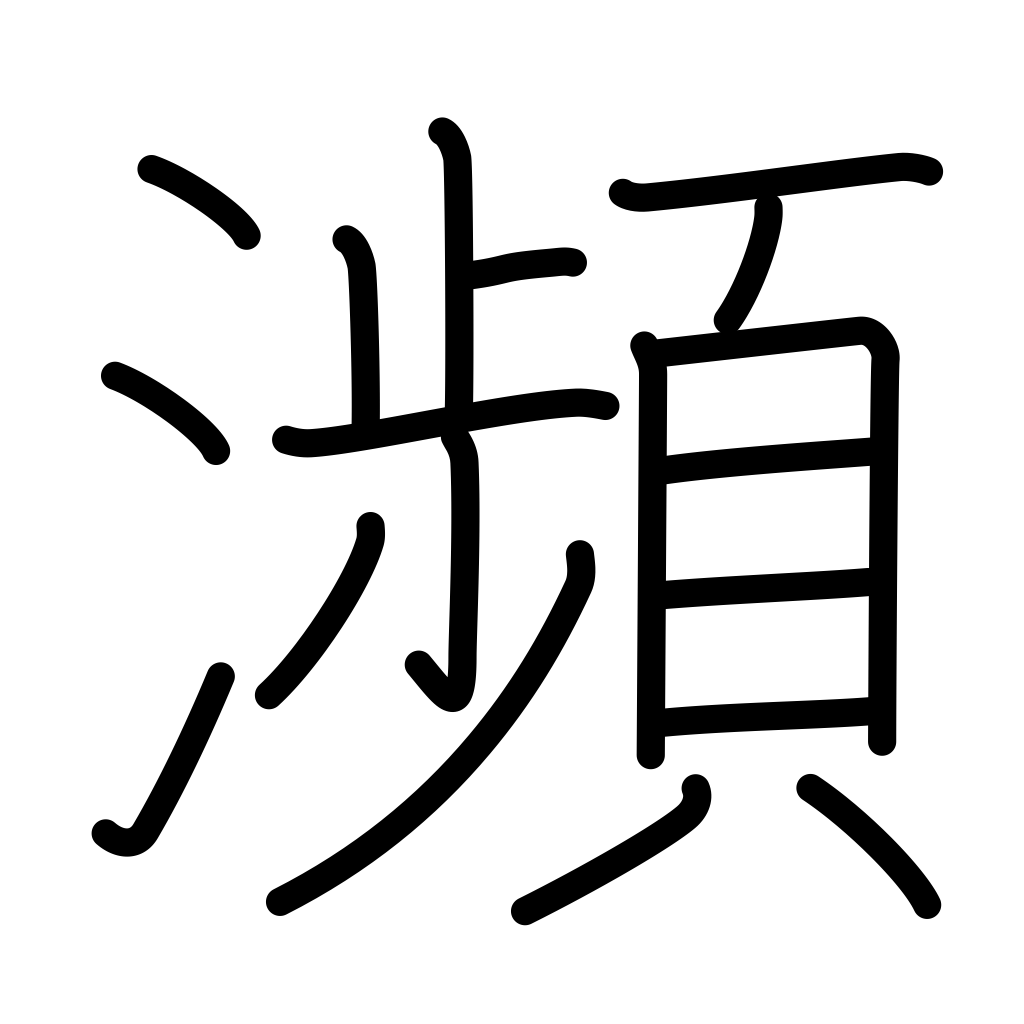
Meaning: shore, brink, verge